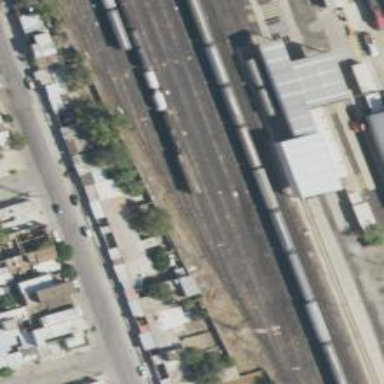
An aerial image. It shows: Railway siding with rails.